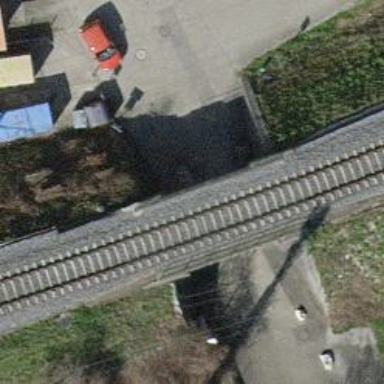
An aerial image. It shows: Bridge over electrified railway with contact lines.